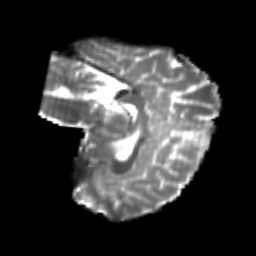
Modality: T2w
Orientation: sagittal
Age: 25
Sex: female
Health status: healthy
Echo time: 0.074 s